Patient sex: M
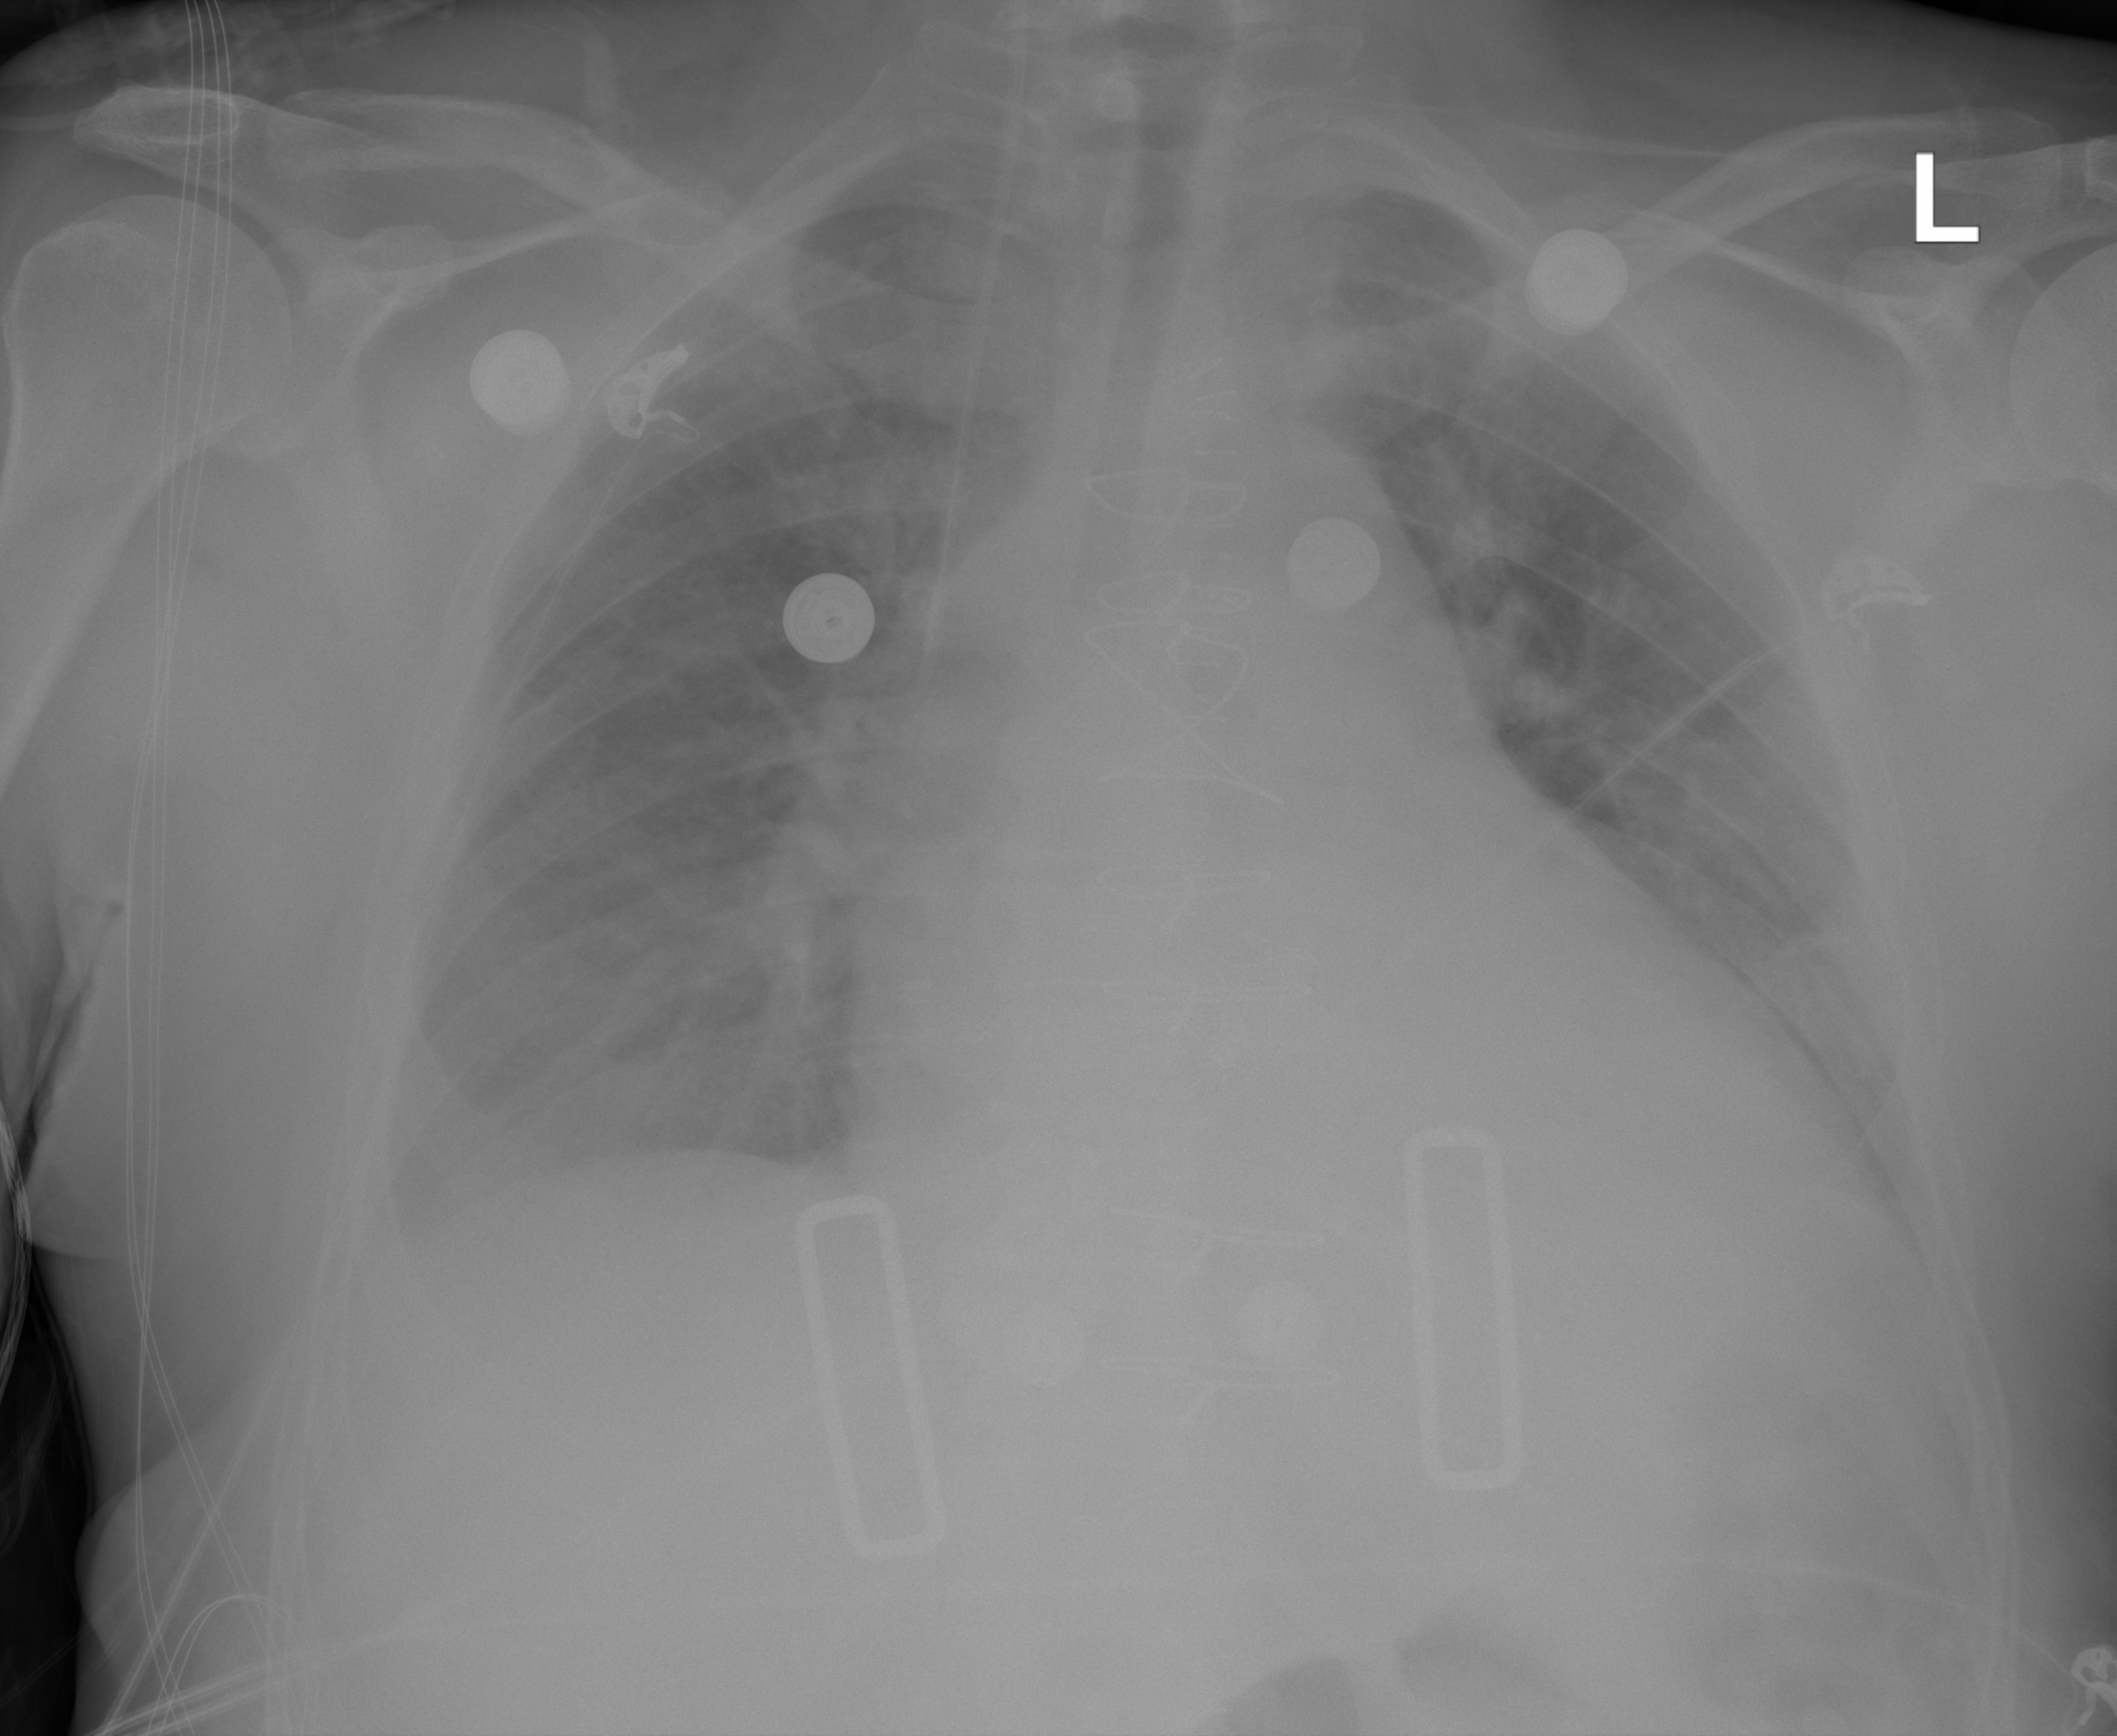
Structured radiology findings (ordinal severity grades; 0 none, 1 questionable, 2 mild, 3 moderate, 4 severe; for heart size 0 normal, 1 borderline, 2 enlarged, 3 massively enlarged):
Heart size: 2
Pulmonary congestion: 0
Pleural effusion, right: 0
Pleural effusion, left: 1
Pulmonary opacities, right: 0
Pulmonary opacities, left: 0
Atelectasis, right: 0
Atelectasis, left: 2